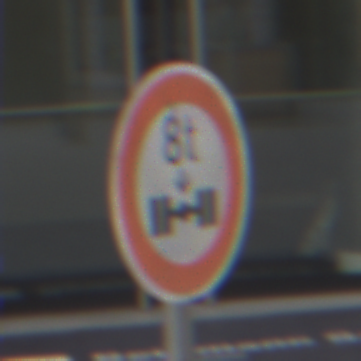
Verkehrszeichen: TatsaechlicheAchslast
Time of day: Midday
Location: Outdoor (Urban)
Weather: Overcast
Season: NotSpecified
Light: Natural